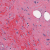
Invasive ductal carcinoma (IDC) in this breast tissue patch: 0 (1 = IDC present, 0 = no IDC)